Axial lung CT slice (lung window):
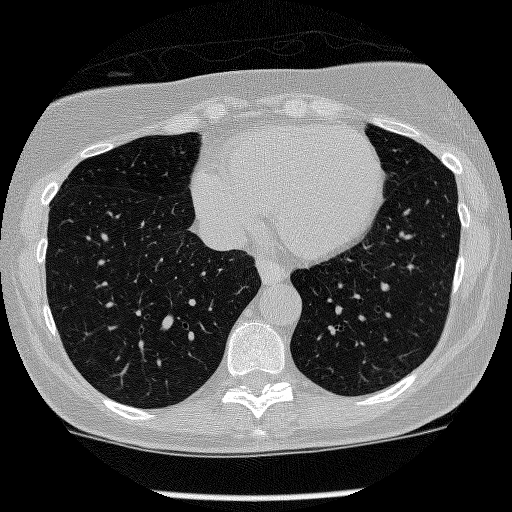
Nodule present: no